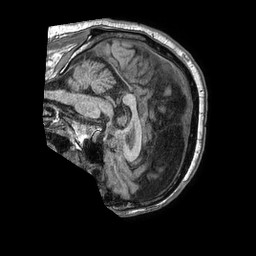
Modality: T1w
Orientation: sagittal
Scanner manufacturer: philips
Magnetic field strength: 1.5 T
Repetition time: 0.007518 s
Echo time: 0.00342 s